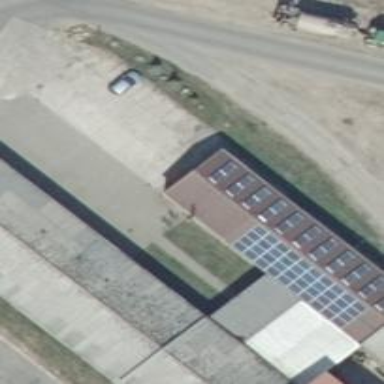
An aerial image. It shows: Building equipped with solar photovoltaic panel for generating electricity. The small installation is solar power generator.